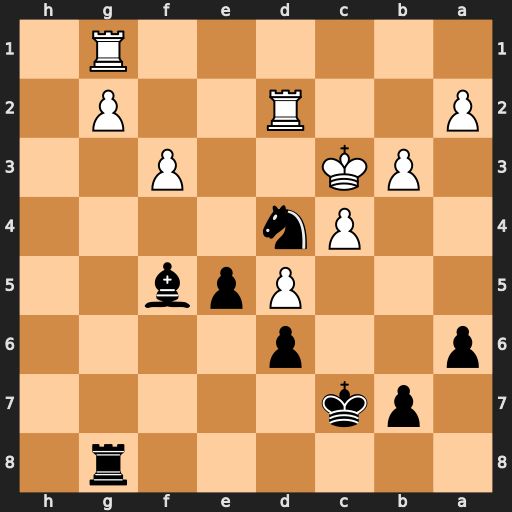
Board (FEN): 6r1/1pk5/p2p4/3Ppb2/2Pn4/1PK2P2/P2R2P1/6R1
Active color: b
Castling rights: -
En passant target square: -
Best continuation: Nxf3 gxf3 Rxg1